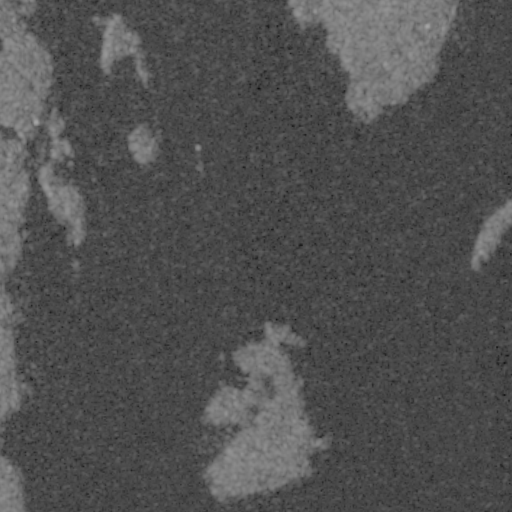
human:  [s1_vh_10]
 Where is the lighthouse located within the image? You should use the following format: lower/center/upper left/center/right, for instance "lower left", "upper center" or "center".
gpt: The lighthouse is located in the upper left of the image.
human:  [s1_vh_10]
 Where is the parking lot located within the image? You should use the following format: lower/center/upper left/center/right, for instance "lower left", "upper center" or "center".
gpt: The parking lot is located in the upper right of the image.
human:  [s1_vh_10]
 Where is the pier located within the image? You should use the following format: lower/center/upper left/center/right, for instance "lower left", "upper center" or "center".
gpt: The pier is located in the lower center of the image.
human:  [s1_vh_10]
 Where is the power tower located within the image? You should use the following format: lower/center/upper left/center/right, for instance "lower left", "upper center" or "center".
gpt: There is no power tower in the image.

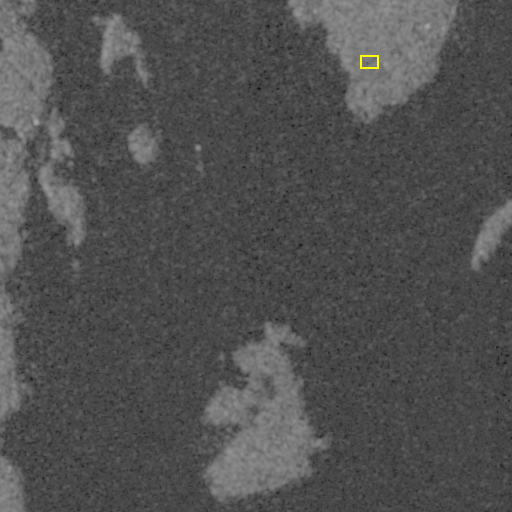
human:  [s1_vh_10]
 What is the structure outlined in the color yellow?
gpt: The structure outlined in yellow is a parking lot.
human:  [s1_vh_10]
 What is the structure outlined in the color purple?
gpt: There is no purple outline.